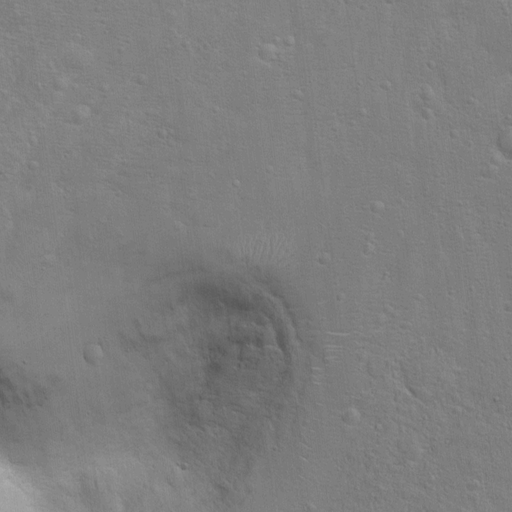
Objects detected: cone